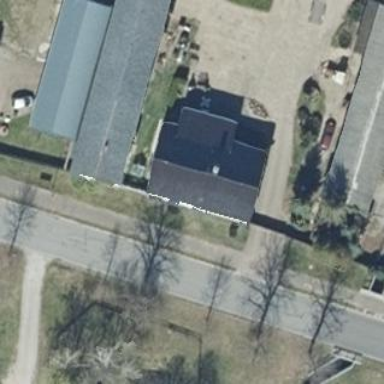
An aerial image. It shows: House with flat black roof.